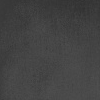
Atmospheric dust classification: dusty